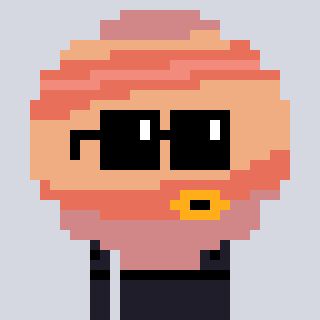
a pixel art character with square black sunglasses, a jupiter-shaped head and a grayscale-colored body on a cool background